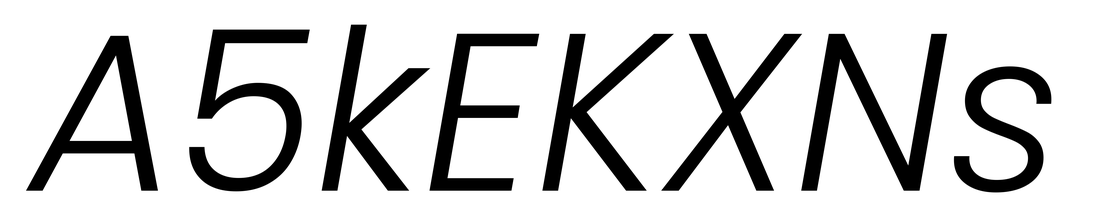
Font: Poppins-LightItalic